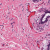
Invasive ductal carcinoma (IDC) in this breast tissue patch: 0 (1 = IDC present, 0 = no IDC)